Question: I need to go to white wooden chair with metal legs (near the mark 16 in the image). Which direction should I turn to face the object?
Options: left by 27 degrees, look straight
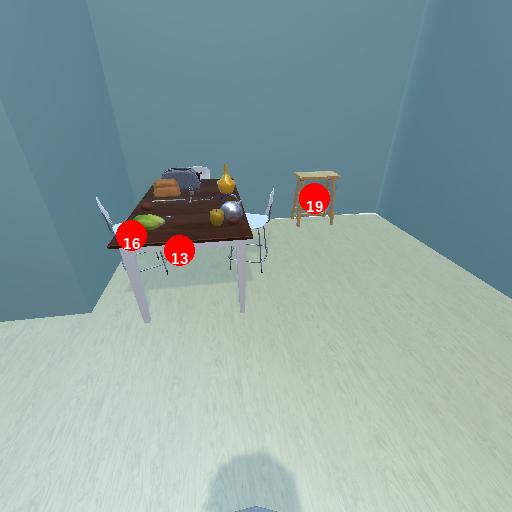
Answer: left by 27 degrees